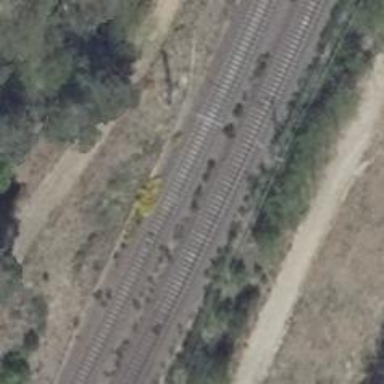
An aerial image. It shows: Railway track with contact line for electrification.